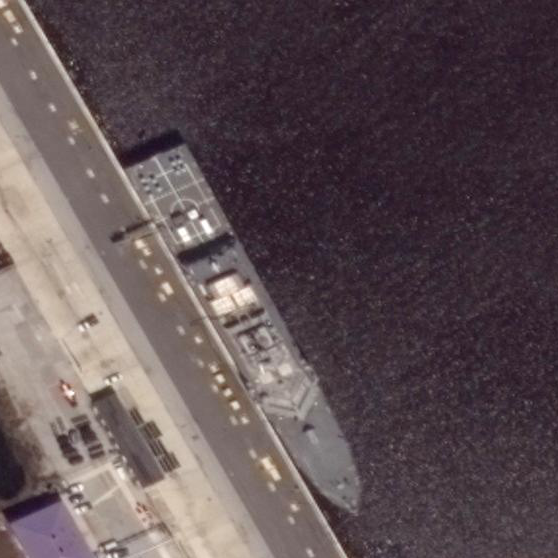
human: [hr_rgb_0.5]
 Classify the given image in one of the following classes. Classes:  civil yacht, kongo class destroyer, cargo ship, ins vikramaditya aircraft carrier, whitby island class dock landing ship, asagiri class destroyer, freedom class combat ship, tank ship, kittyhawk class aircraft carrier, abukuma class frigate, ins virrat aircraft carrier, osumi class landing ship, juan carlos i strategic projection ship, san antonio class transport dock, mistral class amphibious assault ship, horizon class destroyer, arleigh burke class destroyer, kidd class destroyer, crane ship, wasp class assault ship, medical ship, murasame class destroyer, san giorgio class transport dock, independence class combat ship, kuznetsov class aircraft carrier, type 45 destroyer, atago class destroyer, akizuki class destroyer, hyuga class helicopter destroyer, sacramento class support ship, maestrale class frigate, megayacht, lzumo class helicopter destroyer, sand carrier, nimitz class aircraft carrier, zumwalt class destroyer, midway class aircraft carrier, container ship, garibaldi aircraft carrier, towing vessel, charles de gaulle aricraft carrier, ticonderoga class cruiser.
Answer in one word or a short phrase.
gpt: Freedom class combat ship